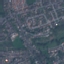
Land use / land cover: Residential